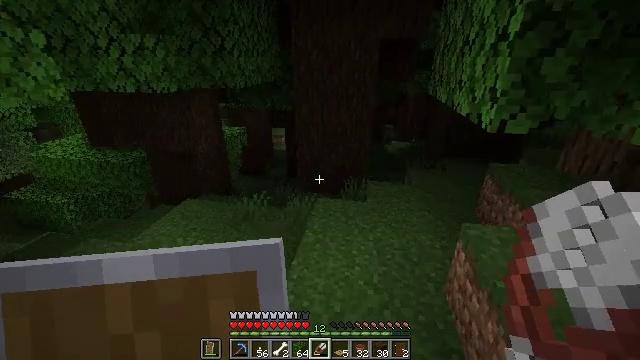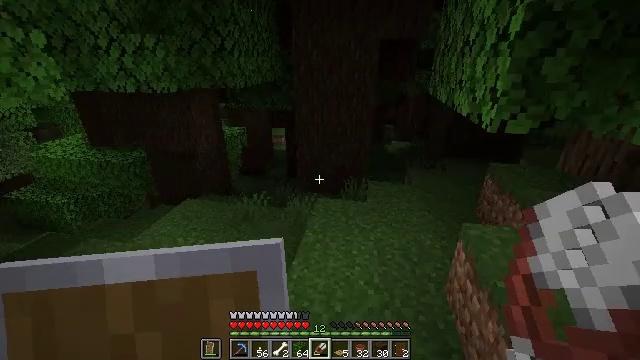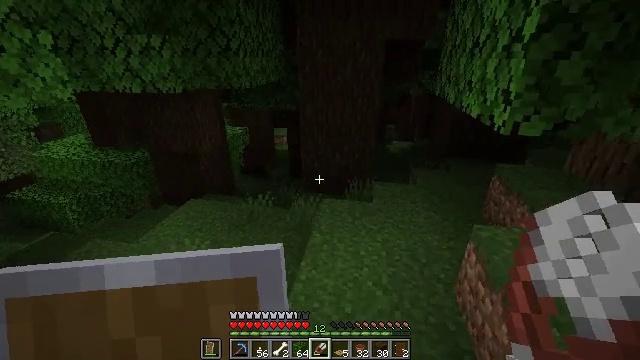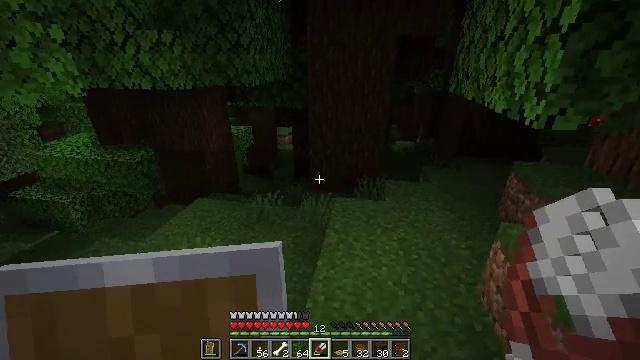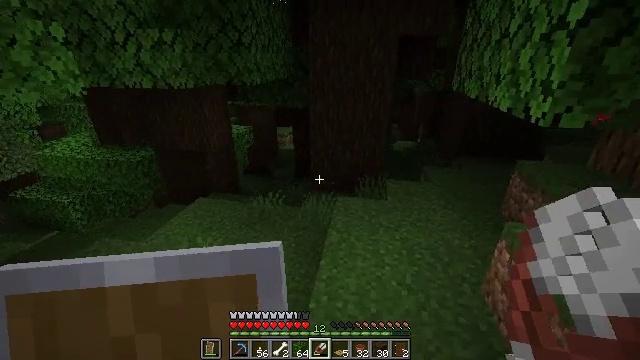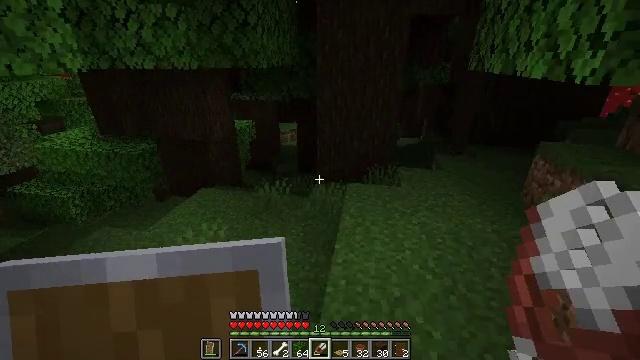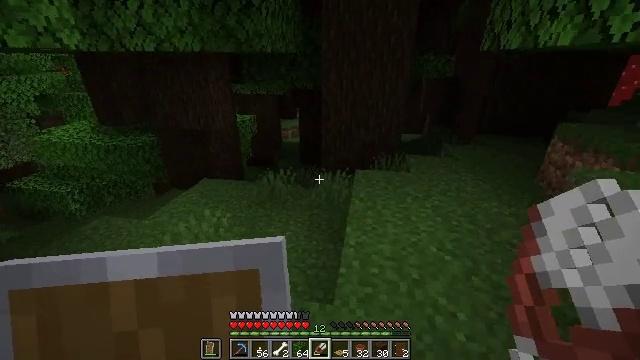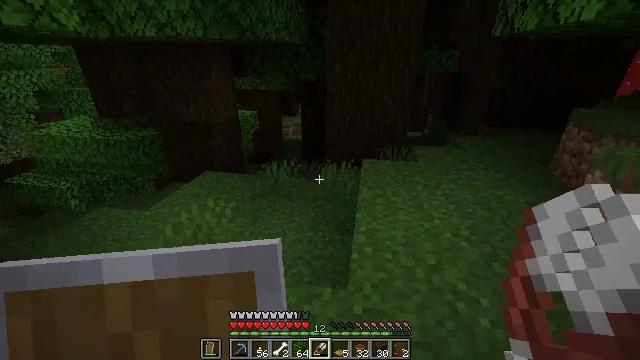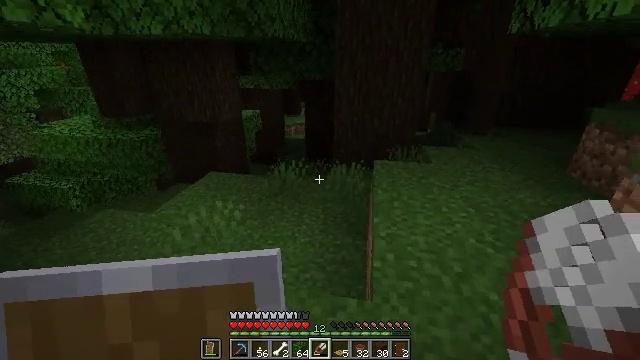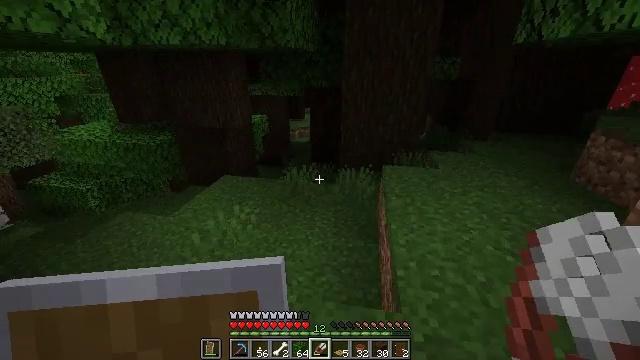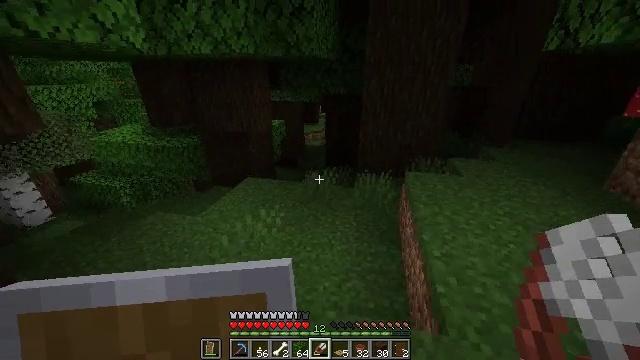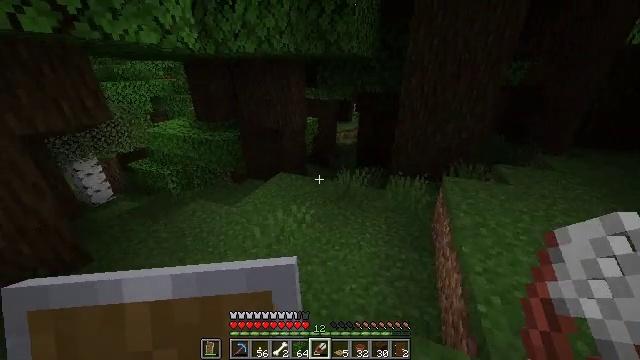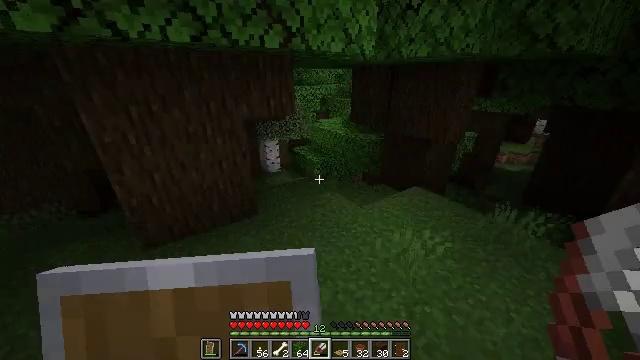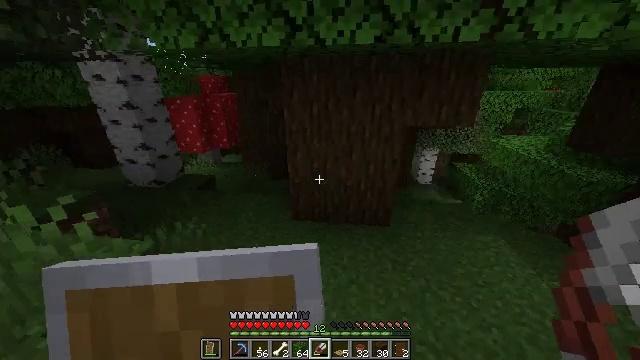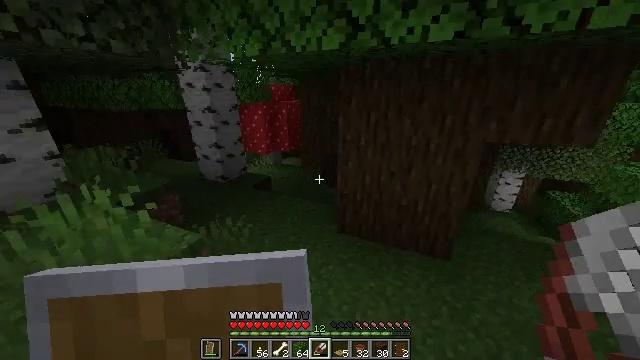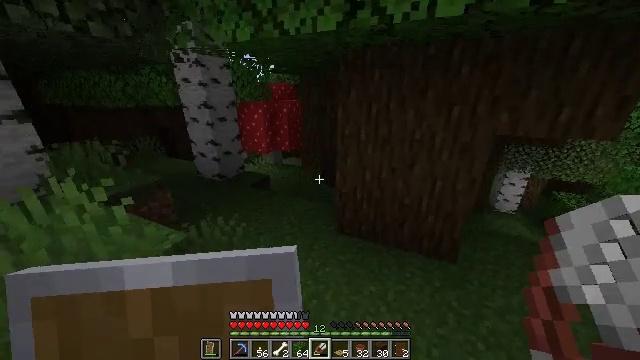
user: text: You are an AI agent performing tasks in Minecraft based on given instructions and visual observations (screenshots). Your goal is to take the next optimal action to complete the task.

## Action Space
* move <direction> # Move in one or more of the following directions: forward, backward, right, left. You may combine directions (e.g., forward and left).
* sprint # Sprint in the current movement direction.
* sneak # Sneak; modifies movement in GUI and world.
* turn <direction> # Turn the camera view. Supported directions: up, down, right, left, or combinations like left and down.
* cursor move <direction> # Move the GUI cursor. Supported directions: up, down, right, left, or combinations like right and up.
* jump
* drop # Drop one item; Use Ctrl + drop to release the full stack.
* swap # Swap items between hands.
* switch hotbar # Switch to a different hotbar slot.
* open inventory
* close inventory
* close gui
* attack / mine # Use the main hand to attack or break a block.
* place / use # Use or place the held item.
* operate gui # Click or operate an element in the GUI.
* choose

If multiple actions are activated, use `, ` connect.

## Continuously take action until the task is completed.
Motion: motion action
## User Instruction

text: Gather the peony by left-clicking.
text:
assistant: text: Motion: move left
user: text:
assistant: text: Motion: move left
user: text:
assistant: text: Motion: move forward and move left
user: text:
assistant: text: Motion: move forward and move left
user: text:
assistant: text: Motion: move left
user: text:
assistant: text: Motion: move left
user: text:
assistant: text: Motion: move left
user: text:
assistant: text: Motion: move forward and move left
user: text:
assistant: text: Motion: move forward and move left
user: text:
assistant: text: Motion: move forward and move left, turn left
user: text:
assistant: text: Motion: move forward and move left, turn left
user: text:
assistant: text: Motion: move forward, turn left
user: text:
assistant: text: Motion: move forward, turn left
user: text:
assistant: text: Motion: move forward, turn left and up
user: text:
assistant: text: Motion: move forward
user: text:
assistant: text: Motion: move forward
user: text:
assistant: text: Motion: move forward
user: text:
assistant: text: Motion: move forward, turn left
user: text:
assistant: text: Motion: move forward, turn left and up
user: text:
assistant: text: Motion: move forward, turn left
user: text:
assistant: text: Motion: move forward, turn left
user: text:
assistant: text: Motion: move forward
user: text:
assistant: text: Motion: move forward
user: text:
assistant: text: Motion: move forward
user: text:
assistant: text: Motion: move forward
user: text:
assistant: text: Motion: move forward, turn right
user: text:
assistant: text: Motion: move forward, turn right and down
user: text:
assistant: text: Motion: move forward
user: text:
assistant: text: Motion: move forward, turn right and down
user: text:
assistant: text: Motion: move forward, turn right and down